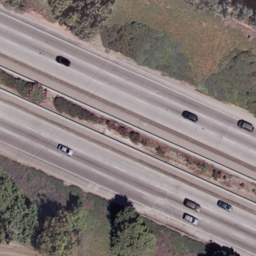
Label: freeway